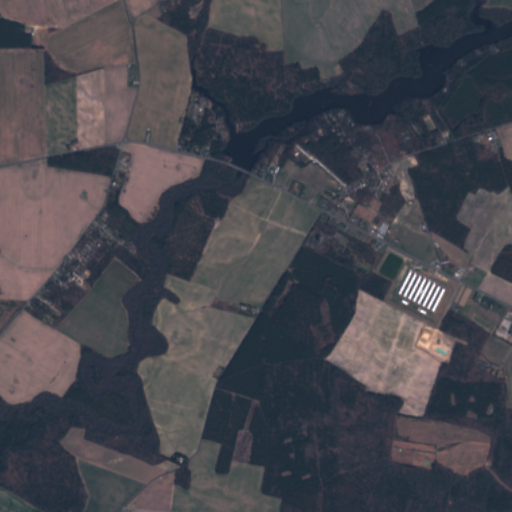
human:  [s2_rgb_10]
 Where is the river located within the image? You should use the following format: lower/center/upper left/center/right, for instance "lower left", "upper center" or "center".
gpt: The river is located in the lower of the image.
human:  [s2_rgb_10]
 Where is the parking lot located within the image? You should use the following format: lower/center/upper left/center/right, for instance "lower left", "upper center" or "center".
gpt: There is no parking lot in the image.